Interaction volume radius: 5 \u00c5
Interaction volume height: 30 \u00c5
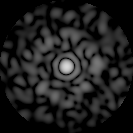
Disorder parameter: 0.8453